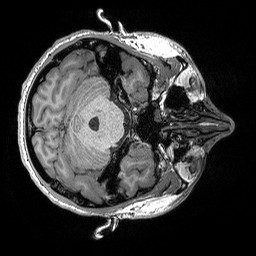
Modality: T1w
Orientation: axial
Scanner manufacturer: siemens
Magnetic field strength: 3 T
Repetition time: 2.3 s
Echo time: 0.00298 s